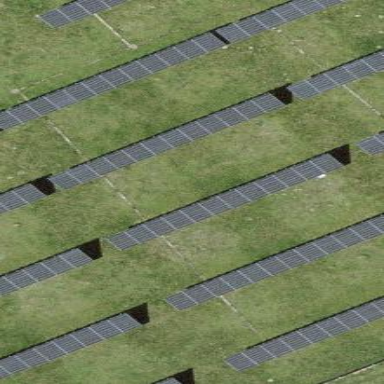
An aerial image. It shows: Solar power generator with photovoltaic panels.